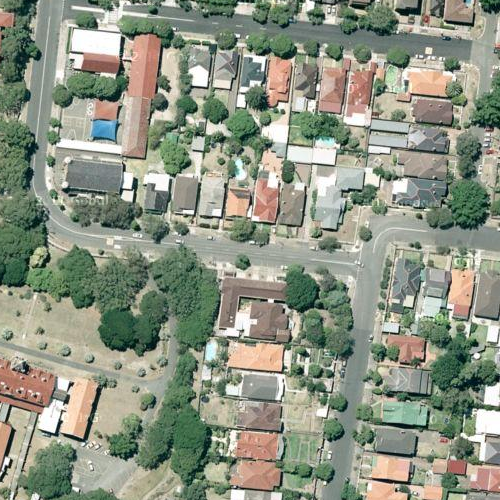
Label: sydney